Question: He guys
I have been trying to create 4 range sliders with value showing in the right and showing their sum on real time.
What I was able to do-
1. I created the 4 range slider
2. I showed their value upon sliding
3. I have some code to sum them.
What I am not being able to do
1. I can't show the sum in real time.
See the snap bellow:

Here is my code:
'''
<div id="slider">
<form oninput="amount.value=rangeInput.value;
amount2.value=rangeInput2.value;
amount3.value=rangeInput3.value;
amount4.value=rangeInput4.value;
" >
<input name="one" class="bar" type="range" id="rangeInput" value="0" onchange="rangevalue.value=value"/>
<input name="two" class="bar" type="range" id="rangeInput2" value="0" onchange="rangevalue2.value=value"/>
<input name="three" class="bar" type="range" id="rangeInput3" value="0" onchange="rangevalue3.value=value"/>
<input name="four" class="bar" type="range" id="rangeInput4" value="0" onchange="rangevalue4.value=value"/>
<span class="highlight"></span>
<output name="amount" for="rangeInput">0</output>
<output name="amount2" for="rangeInput2">0</output>
<output name="amount3" for="rangeInput3">0</output>
<output name="amount4" for="rangeInput4">0</output>
<br/>
Total: <div id="total"></div>
</form>
</div>
<script type="text/javascript" language="javascript">
$(document).ready(function(){
$("#total").click(function(){
var sum=$("#rangevalue").val()+$("#rangevalue2").val()+$("#rangevalue3").val()+$("#rangevalue4").val();
});
});
</script>
'''
Any help on how to show the summation data in real time? So the sum changes when I move sliders?
Thanks.
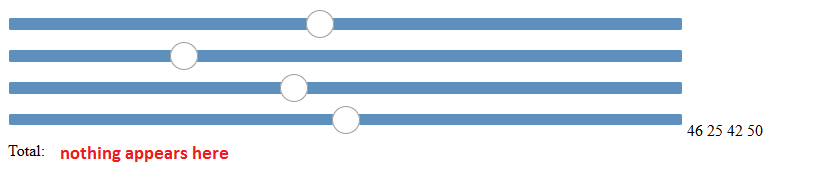
Answer: You're already using jQuery so remove the inline event handlers and use jQuery instead.
There doesn't seem to any 'rangevalue' elements in the HTML, they are called 'rangeInput' ?
The event for continuous updates on a range slider is the 'oninput' event.
Then it's just a matter of parsing to numbers and adding up.
'''
$(document).ready(function () {
$('.bar').on('input', function () {
var val1 = parseInt($("#rangeInput").val(), 10);
var val2 = parseInt($("#rangeInput2").val(), 10);
var val3 = parseInt($("#rangeInput3").val(), 10);
var val4 = parseInt($("#rangeInput4").val(), 10);
var sum = val1 + val2 + val3 + val4;
$('#total').text(sum)
});
});
'''
<URL>